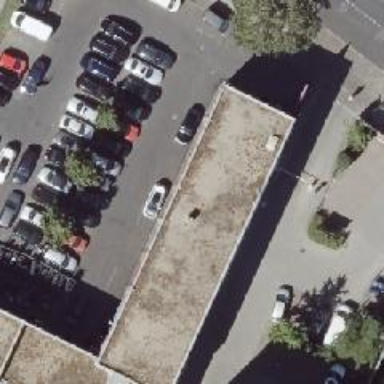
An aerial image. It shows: Car repair shop.